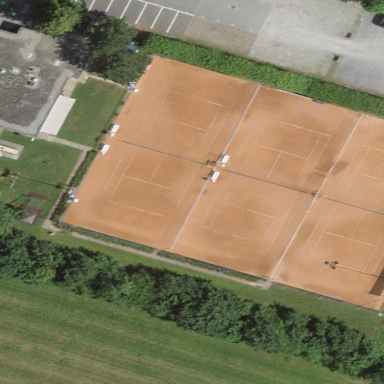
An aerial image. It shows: Tennis court in leisure pitch.